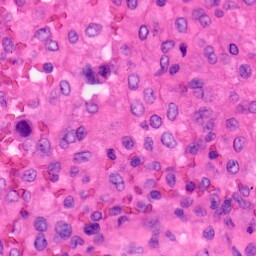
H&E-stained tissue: Lung